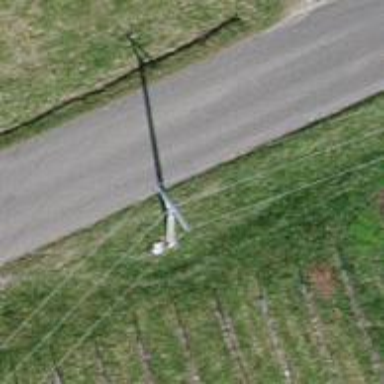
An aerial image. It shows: Straight power pole.